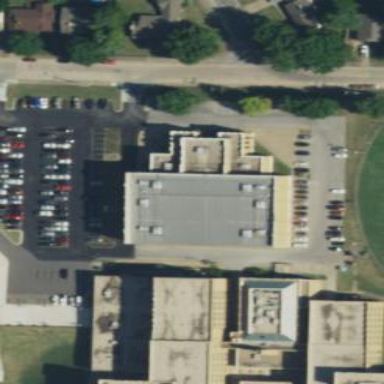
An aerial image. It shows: School building.